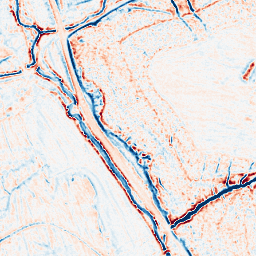
Category: edge_preserving
Decomposition family: bilateral
Decomposition parameters: d: 9
sigma_color: 150
sigma_space: 50
Upsampling method: linear_exact
Upsampling parameters: scale: 8
Upsampling scale: 8